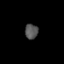
Tissue: prostate
Cell type: Fibroblasts
Senescence score: 0.8596
Nuclear area (px): 194
Mean DAPI intensity: 83.603